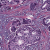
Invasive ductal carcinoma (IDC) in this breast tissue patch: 1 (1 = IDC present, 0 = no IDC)